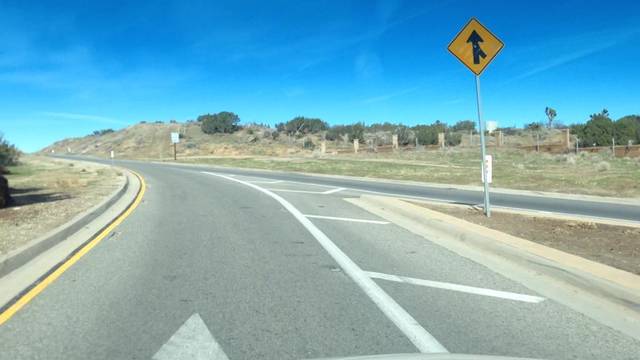
Region: United States
Coordinates: 34.558, -118.132